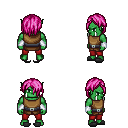
a pixel art fantasy rpg character, male body template, orc, green skin, leather chest armor, red pants, pink bangs hairstyle, white cloth bracers, gray slippers, four views (front, back, left, right), 2x2 character sprite sheet, small pixel art, hard edges, no anti-aliasing